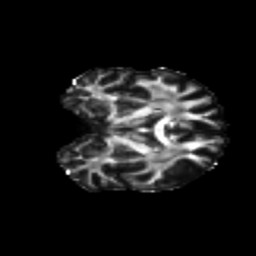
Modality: FA
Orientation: coronal
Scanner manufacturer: siemens
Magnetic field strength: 3 T
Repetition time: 9.2 s
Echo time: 0.084 s